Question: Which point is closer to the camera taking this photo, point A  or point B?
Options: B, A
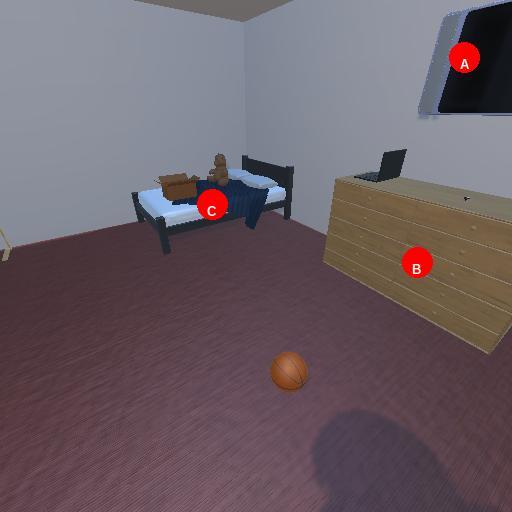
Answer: B